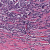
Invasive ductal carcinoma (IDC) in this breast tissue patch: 1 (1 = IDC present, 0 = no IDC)